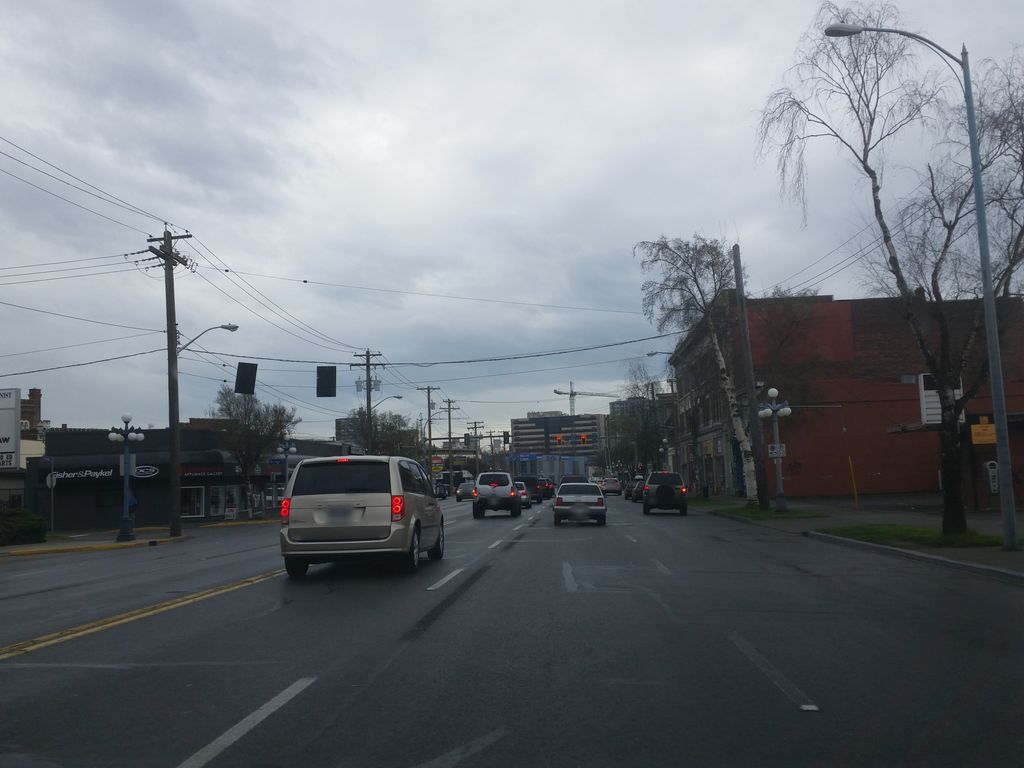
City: victoria